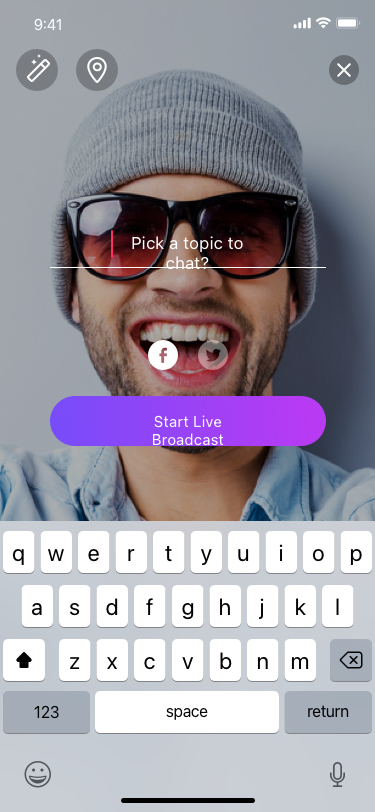
Text in this UI design:
Pick a topic to chat?
Start Live Broadcast